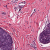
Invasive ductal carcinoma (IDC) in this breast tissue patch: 0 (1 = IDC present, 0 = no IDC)